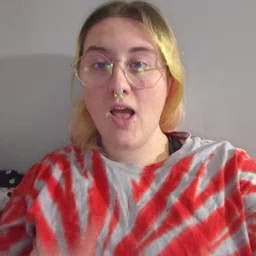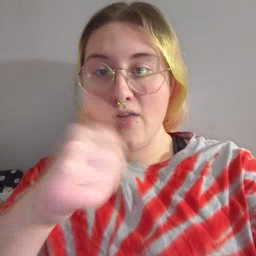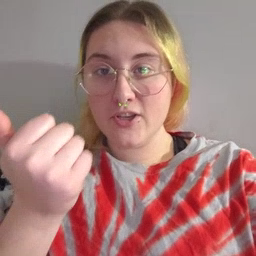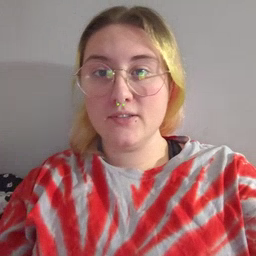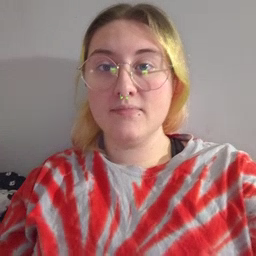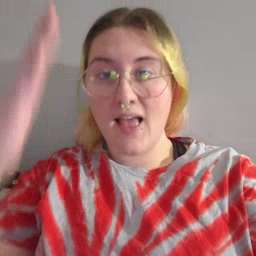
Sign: another